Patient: sex M, age 34
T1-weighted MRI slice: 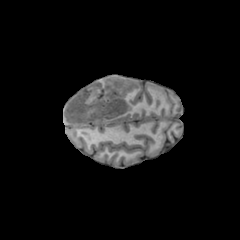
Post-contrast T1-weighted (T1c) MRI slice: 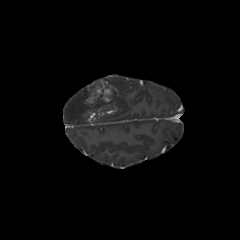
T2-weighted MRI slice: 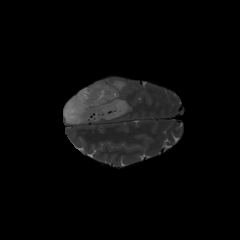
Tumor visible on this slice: yes
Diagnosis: Astrocytoma, IDH-mutant
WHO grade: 4